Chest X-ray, PA view. Patient: 39 years old, sex F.
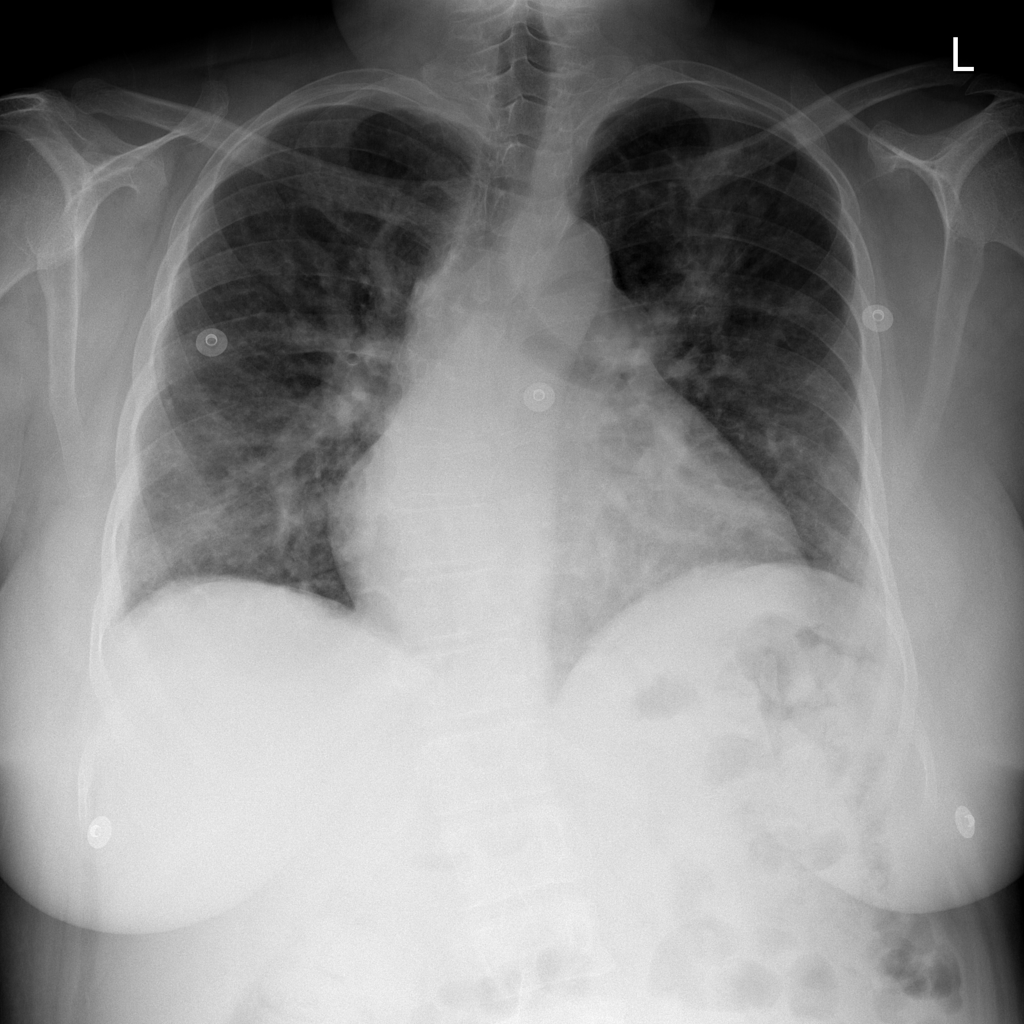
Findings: Infiltration, Nodule, Pleural_Thickening